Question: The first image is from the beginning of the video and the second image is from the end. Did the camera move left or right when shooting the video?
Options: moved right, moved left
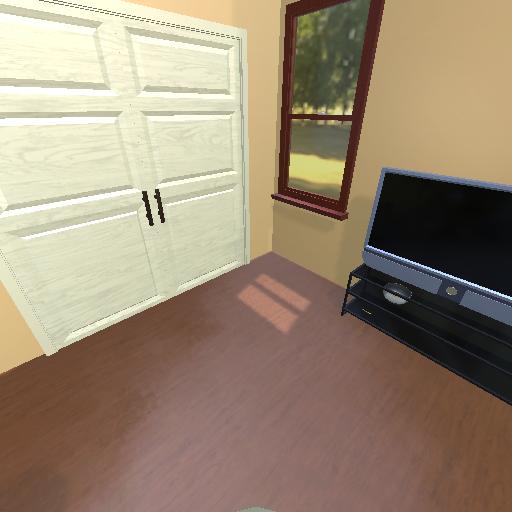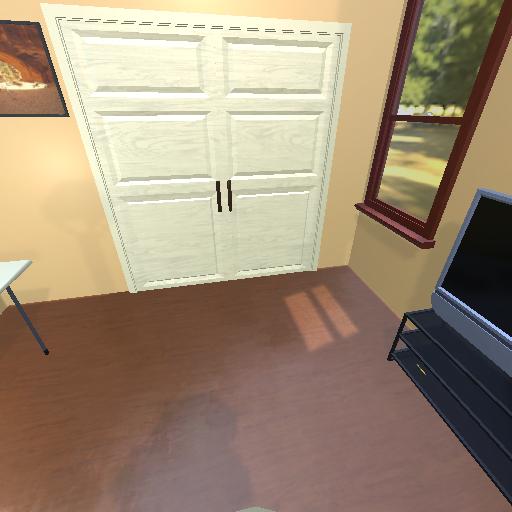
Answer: moved right